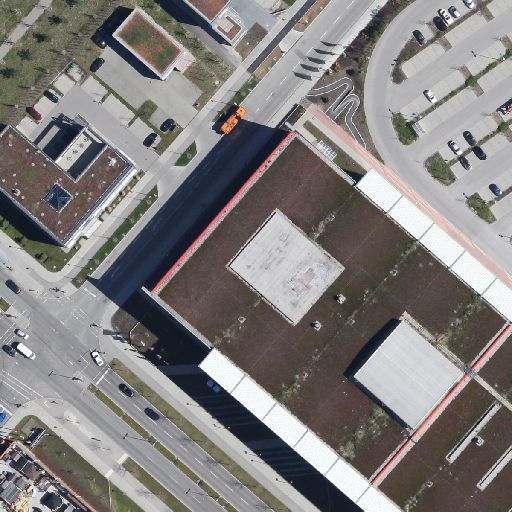
Referring expression: light-duty vehicle driving on the road